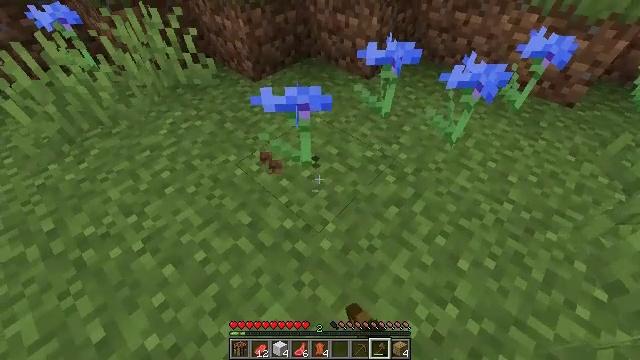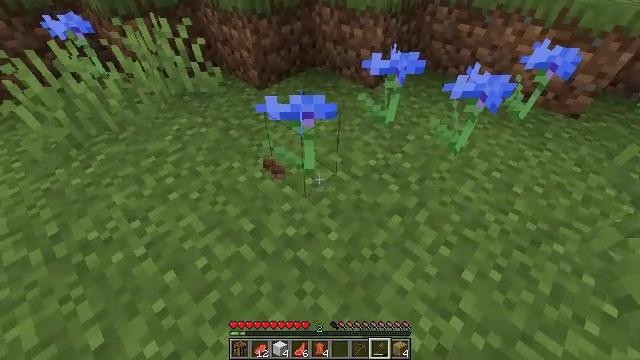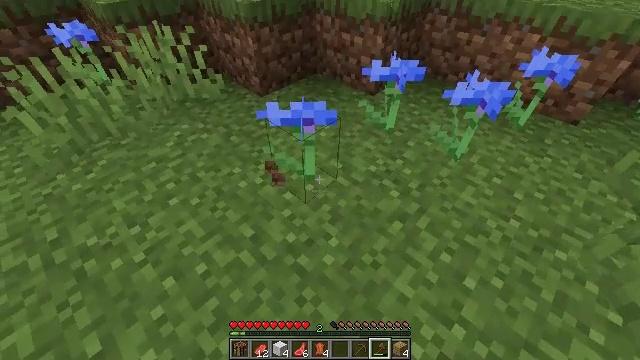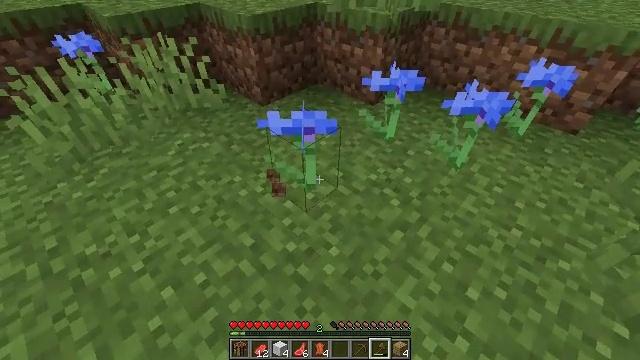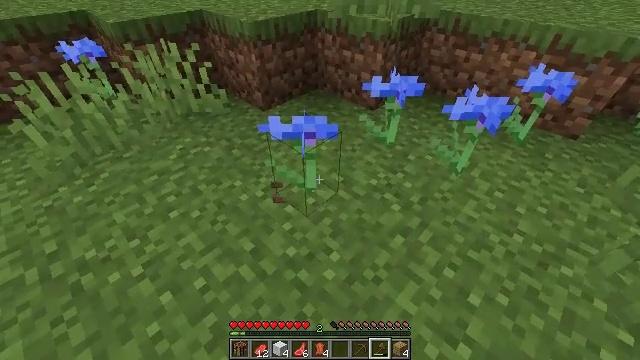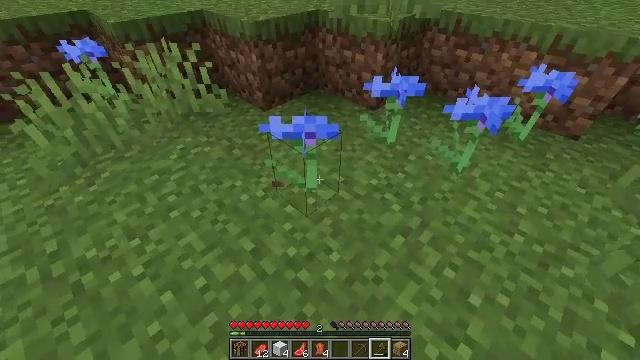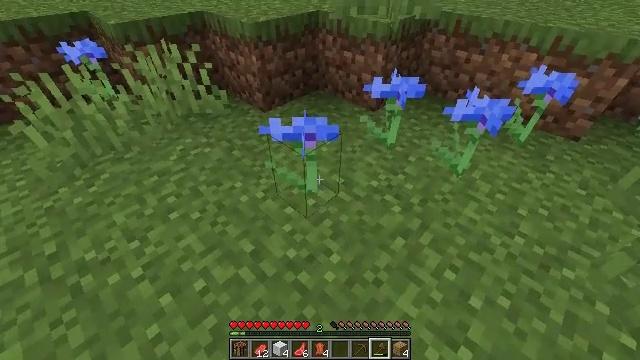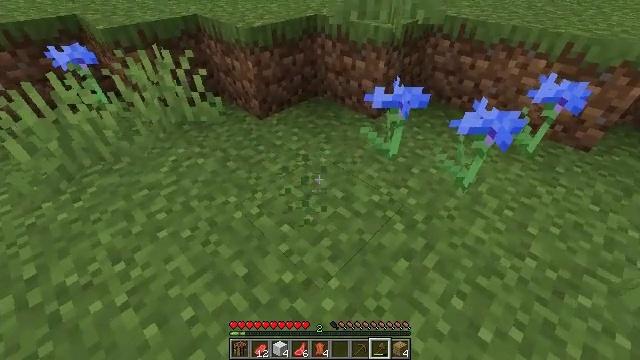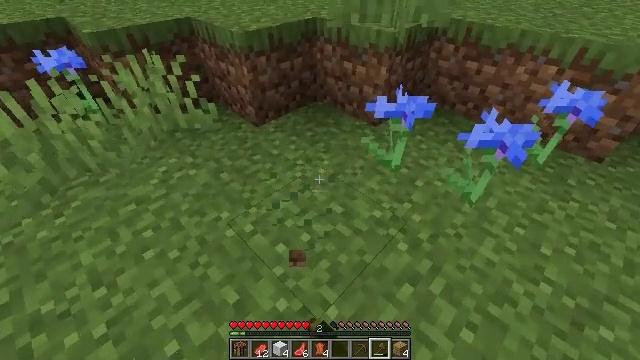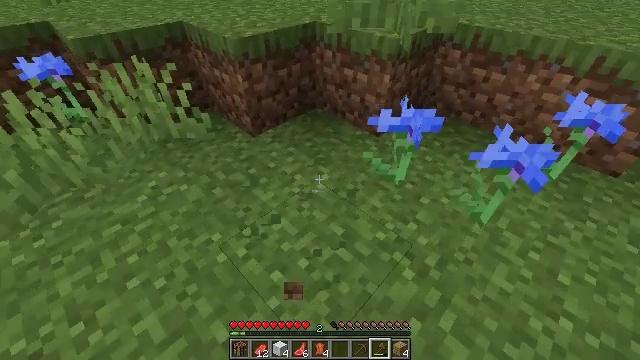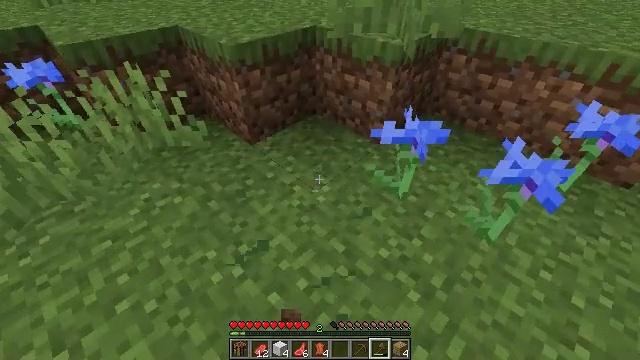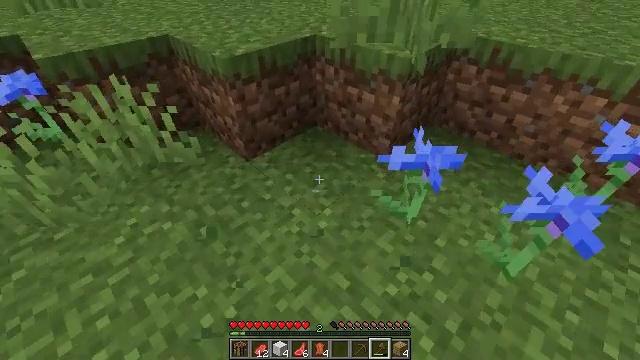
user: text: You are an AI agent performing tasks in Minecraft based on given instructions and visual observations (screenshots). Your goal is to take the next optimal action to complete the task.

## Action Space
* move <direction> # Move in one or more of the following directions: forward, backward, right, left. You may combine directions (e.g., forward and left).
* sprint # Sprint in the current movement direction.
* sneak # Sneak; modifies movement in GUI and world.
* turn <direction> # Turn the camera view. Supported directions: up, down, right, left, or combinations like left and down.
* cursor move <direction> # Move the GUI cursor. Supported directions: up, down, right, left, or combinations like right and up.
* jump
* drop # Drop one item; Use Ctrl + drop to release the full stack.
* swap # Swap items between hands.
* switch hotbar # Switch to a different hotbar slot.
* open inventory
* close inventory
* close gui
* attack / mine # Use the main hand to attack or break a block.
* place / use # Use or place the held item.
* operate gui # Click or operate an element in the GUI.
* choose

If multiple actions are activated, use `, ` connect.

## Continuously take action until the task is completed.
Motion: motion action
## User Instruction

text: Mine a cornflower from the ground.
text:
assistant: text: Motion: turn left and up
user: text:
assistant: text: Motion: turn up
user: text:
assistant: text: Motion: turn up
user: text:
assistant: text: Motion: turn up
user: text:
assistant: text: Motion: no_op
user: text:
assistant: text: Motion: move forward
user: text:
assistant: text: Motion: move forward, attack / mine
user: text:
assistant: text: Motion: move forward, attack / mine
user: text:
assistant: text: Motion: move forward
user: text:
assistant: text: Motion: move forward
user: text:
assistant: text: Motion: move forward
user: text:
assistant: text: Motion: no_op